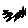
Label: zigzag